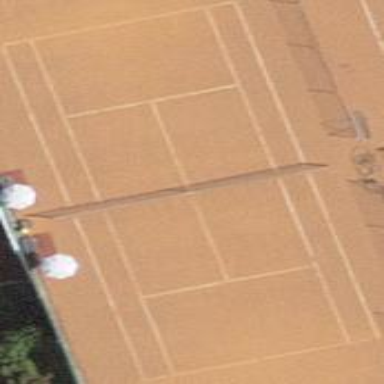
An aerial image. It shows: Tennis court on the leisure land pitch.